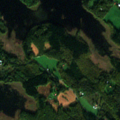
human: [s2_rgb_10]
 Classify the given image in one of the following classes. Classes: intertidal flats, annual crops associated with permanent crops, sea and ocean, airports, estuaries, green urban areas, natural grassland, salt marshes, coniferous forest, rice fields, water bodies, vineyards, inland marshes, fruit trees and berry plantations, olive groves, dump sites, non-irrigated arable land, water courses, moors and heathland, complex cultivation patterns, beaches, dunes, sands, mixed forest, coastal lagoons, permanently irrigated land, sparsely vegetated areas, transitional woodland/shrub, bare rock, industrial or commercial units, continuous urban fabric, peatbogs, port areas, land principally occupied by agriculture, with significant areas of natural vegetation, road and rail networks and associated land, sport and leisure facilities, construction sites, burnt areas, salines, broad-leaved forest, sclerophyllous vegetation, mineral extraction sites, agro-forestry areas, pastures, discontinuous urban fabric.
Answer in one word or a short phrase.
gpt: land principally occupied by agriculture, with significant areas of natural vegetation, broad-leaved forest, coniferous forest, mixed forest, water bodies